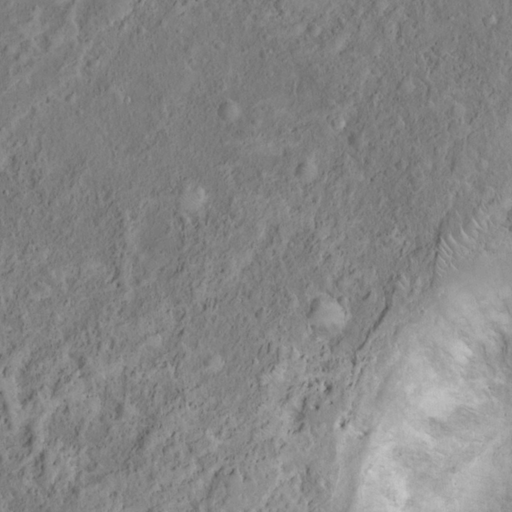
Objects detected: cone